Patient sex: F
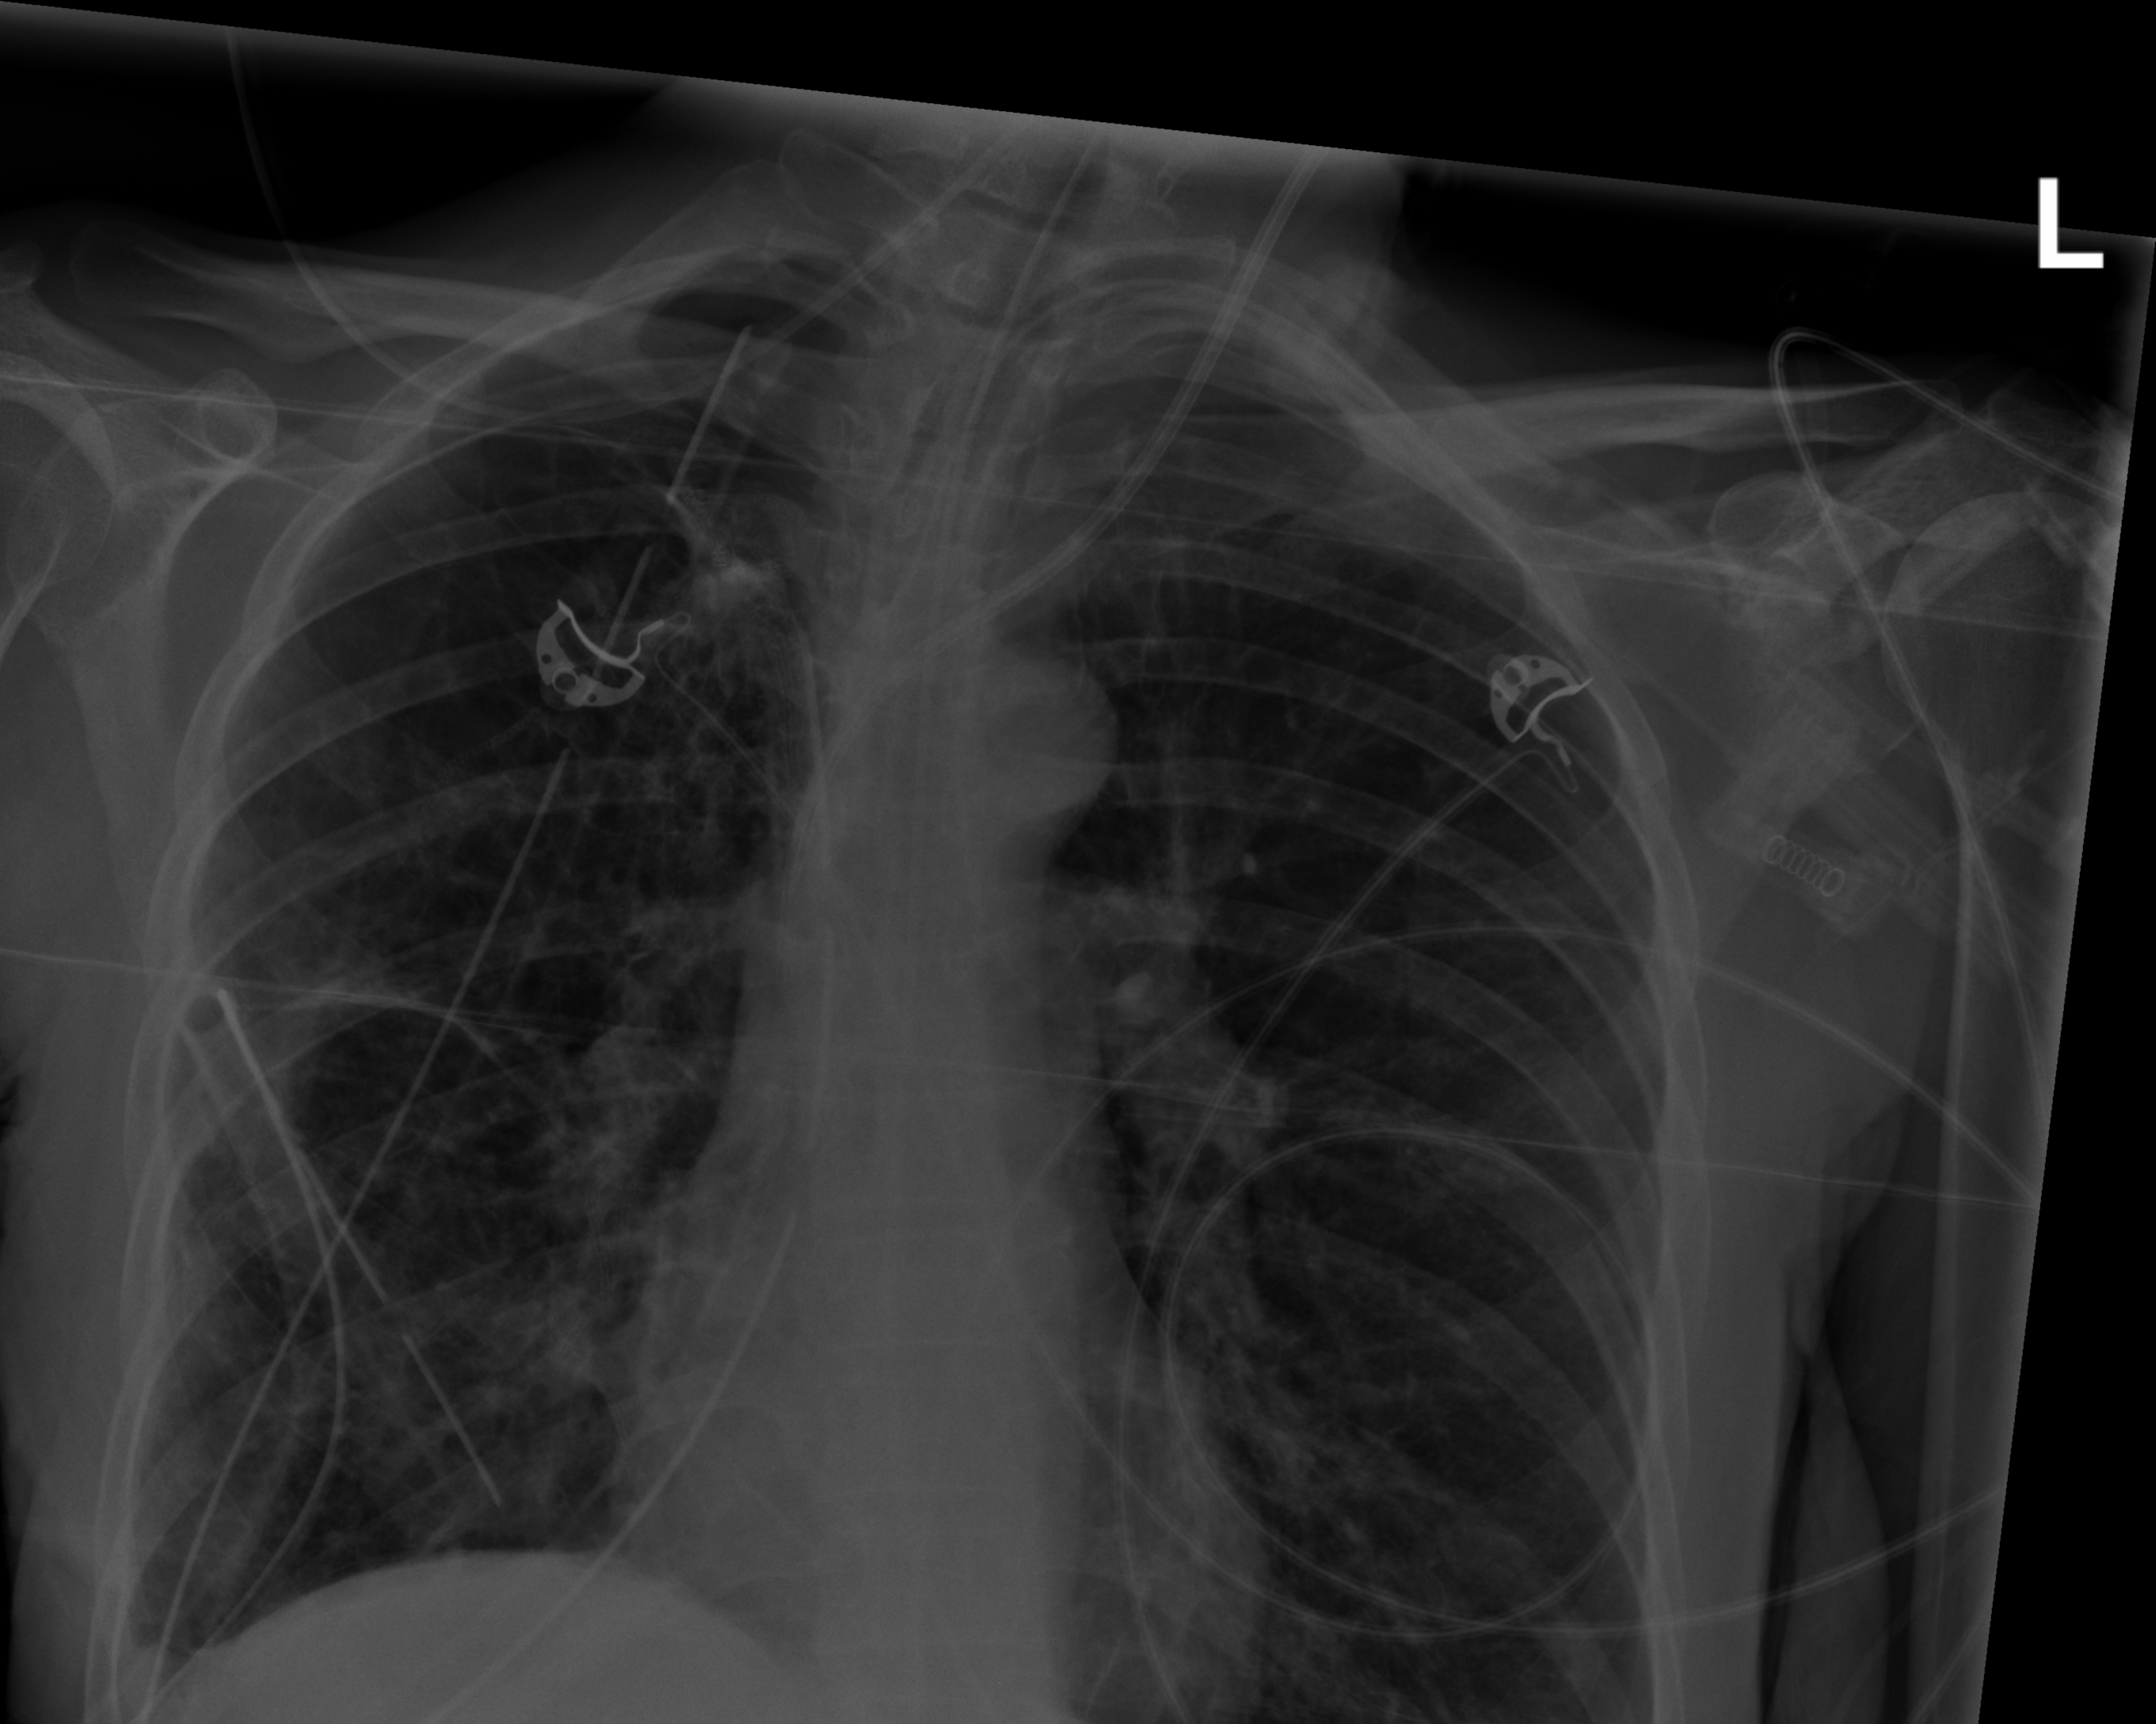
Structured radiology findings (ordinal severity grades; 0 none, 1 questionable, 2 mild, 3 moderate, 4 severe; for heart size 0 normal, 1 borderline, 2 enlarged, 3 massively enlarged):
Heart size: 0
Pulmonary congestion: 0
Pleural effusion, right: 0
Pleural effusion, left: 0
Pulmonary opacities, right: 0
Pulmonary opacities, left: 0
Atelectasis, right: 2
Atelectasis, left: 2